Question: I am creating a input form, and i know how to do onfocus onblur placeholder stuff etc etc..
aside from layering a div on top of my input field, this is what I want to do..
When user clicks in the input field ( in this instance to type in a website address )
How can I make it so that http:// appears in the input field, and when they focus on the field, the text prompt appears after the http://
so all that they do is type in the remainder of the website URL.
example:

'''
<fieldset>
<input type="text" class="requiredField" name="websitename" value="http://" onfocus="if(this.value=='http://')this.value='';" onblur= "if(this.value=='')this.value='http://';"/>
</fieldset>
'''
From the example above, the http:// appears in the input element. But on click, it disappears. What I wanna do, is the prompt appears AFTER the http:// so thy can type their website address.
Perhaps jQuery could fix this, its hard to know what to search for on google to get some ideas.
I am sure I have seen sites implement this. I dont just want an image, because on submit, I still want it to parse the full URL and not just the www.fsfsdfsfsd.com bit that they actually typed in.
Cheers
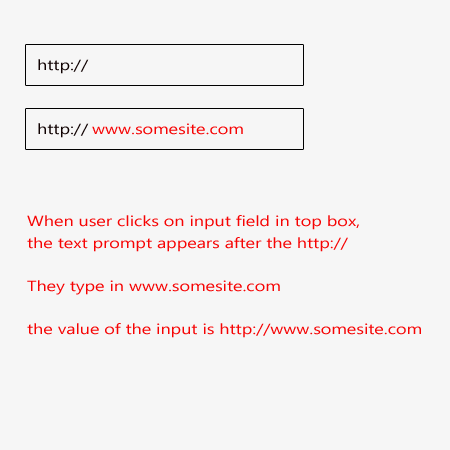
Answer: Get the value and reinsert the value.
'''
$('input[name="websitename"]').focus(function() {
var theVal = $(this).val();
$(this).val(theVal);
});
'''
Sorry, EDITED. Forgot the closing parenthesis.
EDIT 2: Part of the problem you might be seeing is the fact that you have onfocus and onblur on your input, and the onfocus is clearing out the existing value. Remove that and try my script.